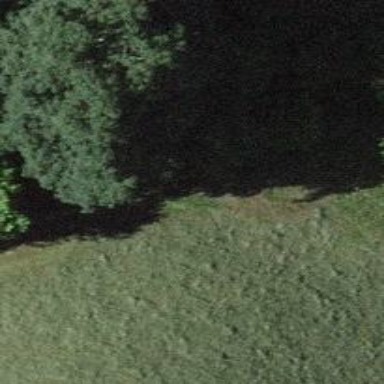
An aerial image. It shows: Grass track with grade4 surface.